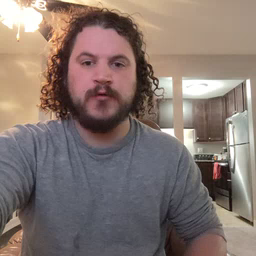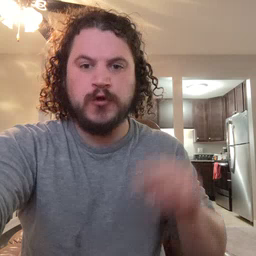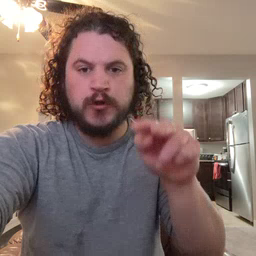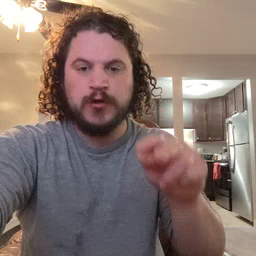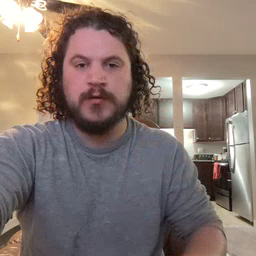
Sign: look